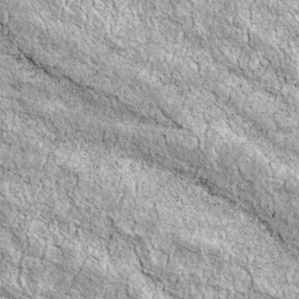
Label: non_frost